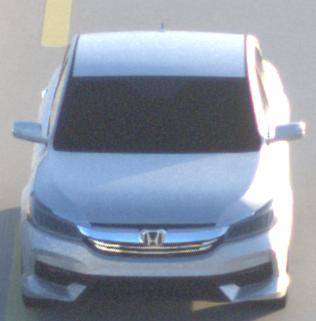
Make: Honda
Model: Accord Hybrid
Detailed model: 9. Generation
Model produced from: 2015
Model produced until: 2019
Doors: 4
Color: white
Road condition: dry road
Daytime: sunrise or sunset
Contrast: high contrast